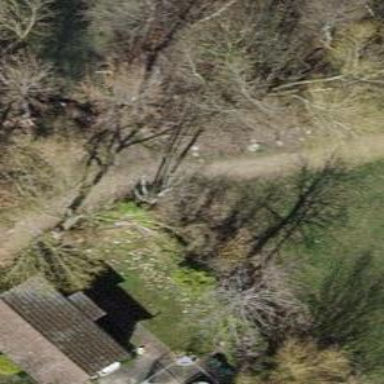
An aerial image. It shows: Unpaved path.